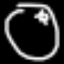
Label: clock